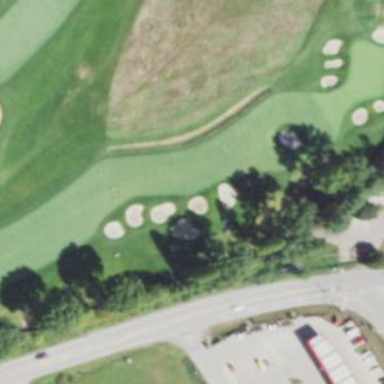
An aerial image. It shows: Scenic golf fairway.